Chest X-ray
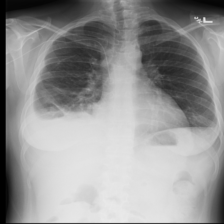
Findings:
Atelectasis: negative
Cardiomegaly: negative
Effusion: positive
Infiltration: positive
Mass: negative
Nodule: negative
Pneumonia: negative
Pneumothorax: negative
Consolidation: negative
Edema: negative
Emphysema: negative
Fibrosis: negative
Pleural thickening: negative
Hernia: negative